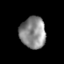
Tissue: prostate
Cell type: T cells
Senescence score: 0.3412
Nuclear area (px): 795
Mean DAPI intensity: 138.96